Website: macys
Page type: delivery-shipping
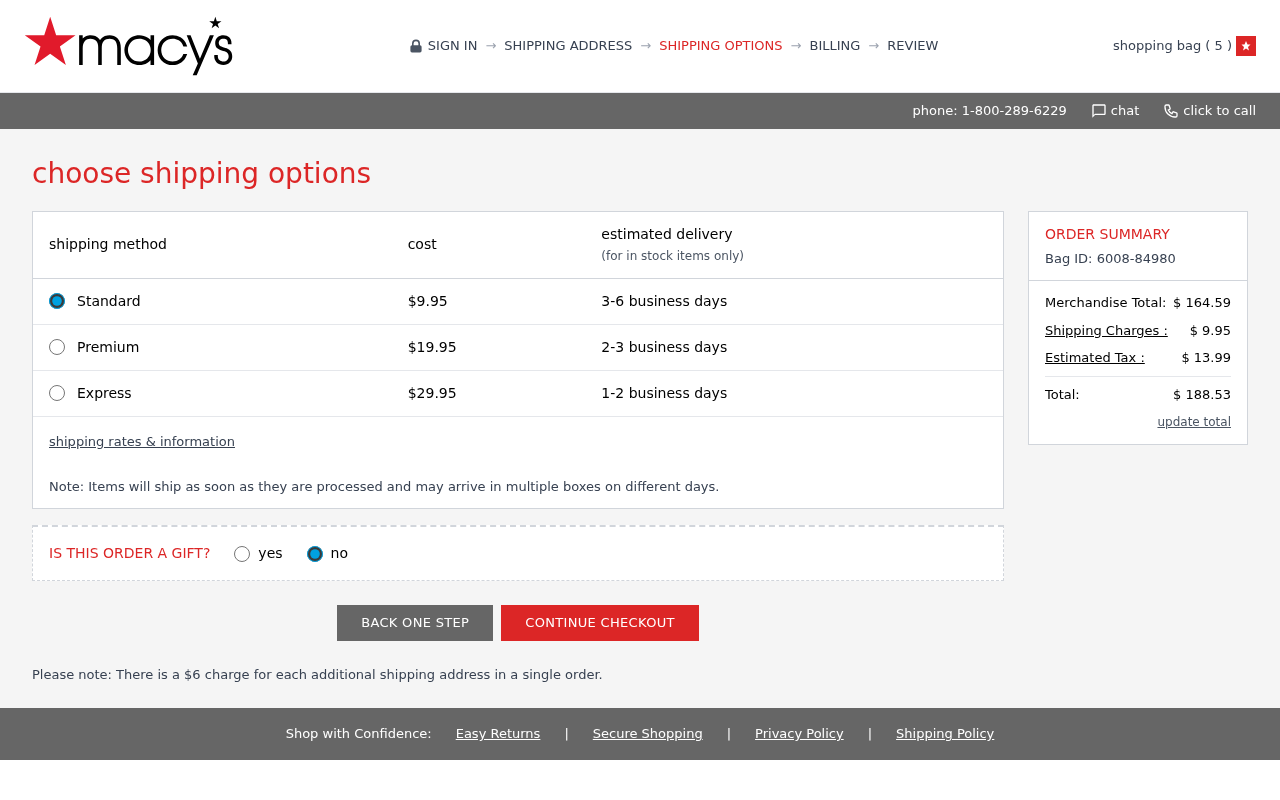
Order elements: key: ORDER_NUM_ITEMS
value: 5
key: ORDER_SHIPPING_COST
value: $ 9.95
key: ORDER_SHIPPING_COST
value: $9.95
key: ORDER_ID
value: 6008-84980
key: ORDER_SUBTOTAL
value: $ 164.59
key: ORDER_TAX
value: $ 13.99
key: ORDER_TOTAL
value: $ 188.53